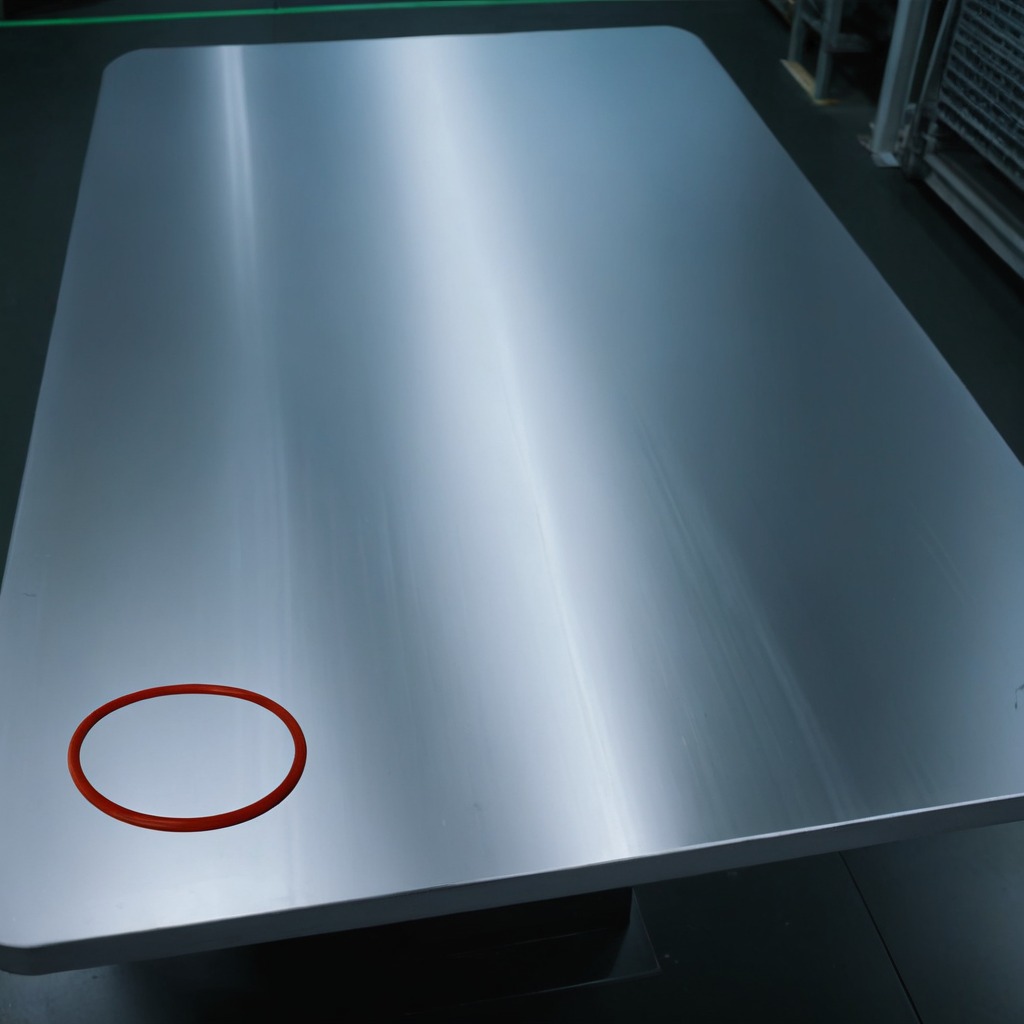
A rubber O-ring is lying on a metal table in a machine shop under fluorescent lights.